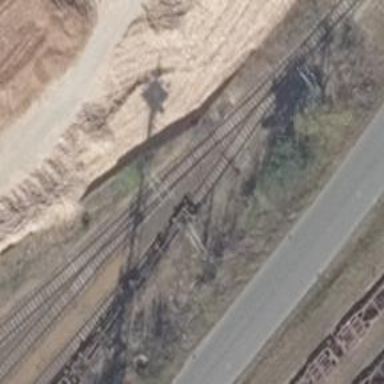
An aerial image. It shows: Railway switch.